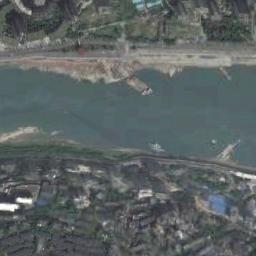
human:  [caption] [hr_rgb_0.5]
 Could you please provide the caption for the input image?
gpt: The river goes through houses and trees .

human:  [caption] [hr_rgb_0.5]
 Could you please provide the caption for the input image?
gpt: The blue river goes through the residential area .

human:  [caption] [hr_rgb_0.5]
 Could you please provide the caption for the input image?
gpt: A curvy, Broad turquoise river with towns on both sides of the bank .

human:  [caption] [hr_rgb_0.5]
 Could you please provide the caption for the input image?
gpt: There are many buildings beside the river .

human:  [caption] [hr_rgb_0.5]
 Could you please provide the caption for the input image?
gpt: There are many buildings and some green trees near the river .